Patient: sex M, age 48
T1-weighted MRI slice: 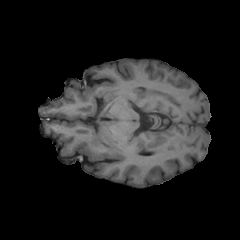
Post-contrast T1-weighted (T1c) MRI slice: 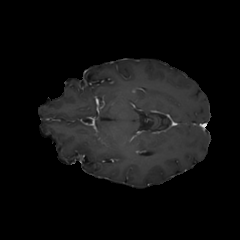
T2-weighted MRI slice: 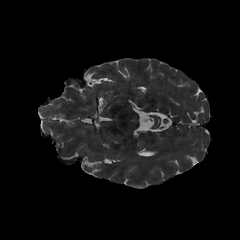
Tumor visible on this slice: no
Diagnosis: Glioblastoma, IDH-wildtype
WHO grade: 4